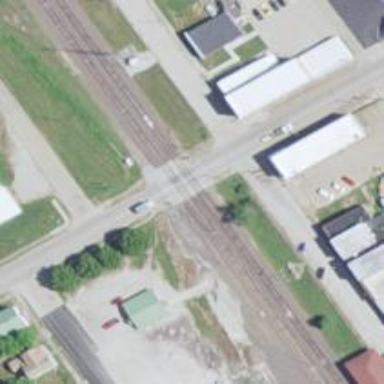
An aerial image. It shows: Railway level crossing.